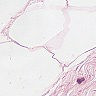
Metastatic tissue present: no